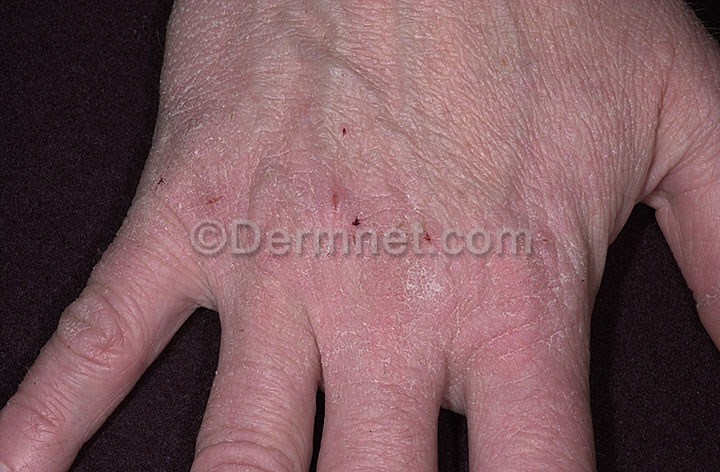
Disease: Eczema Photos